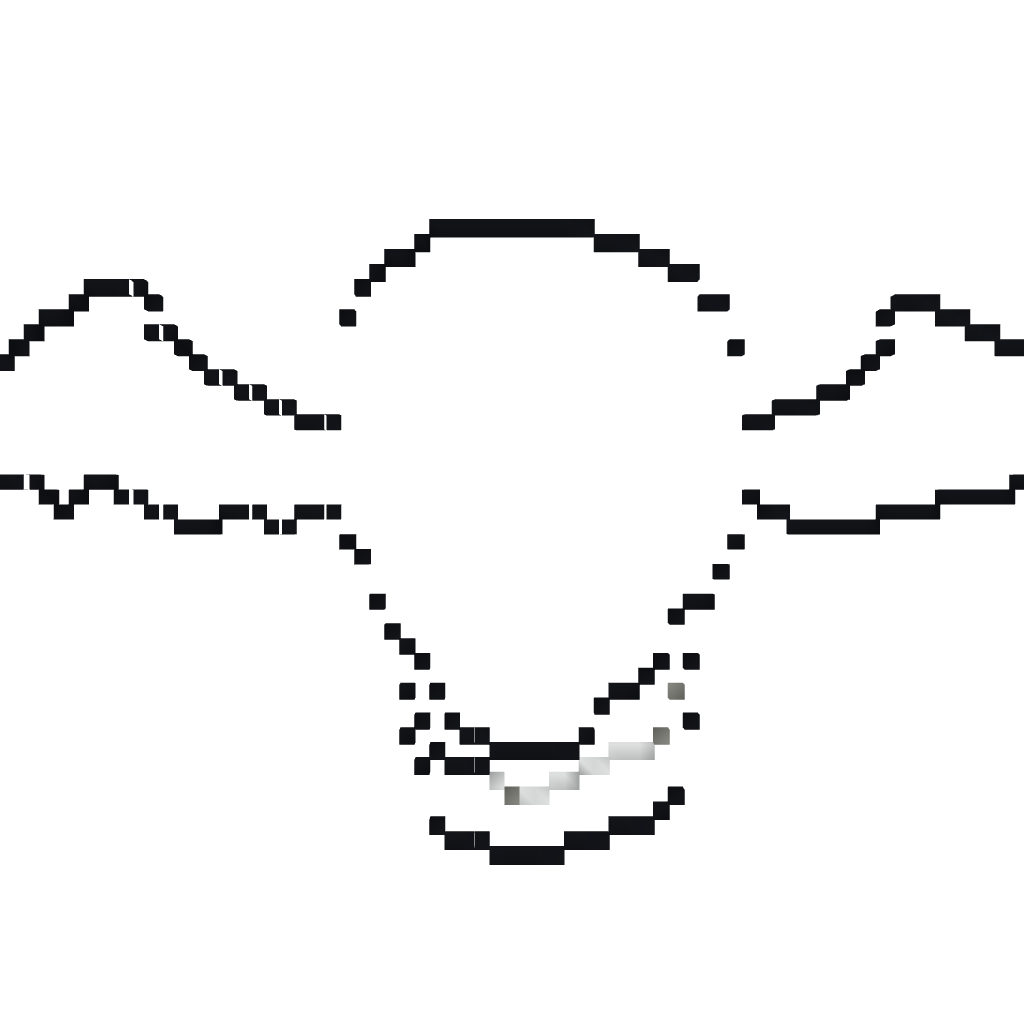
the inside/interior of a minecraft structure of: Avenged Sevenfold Logo - By Cybersneeze